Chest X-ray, PA view. Patient: 57 years old, sex M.
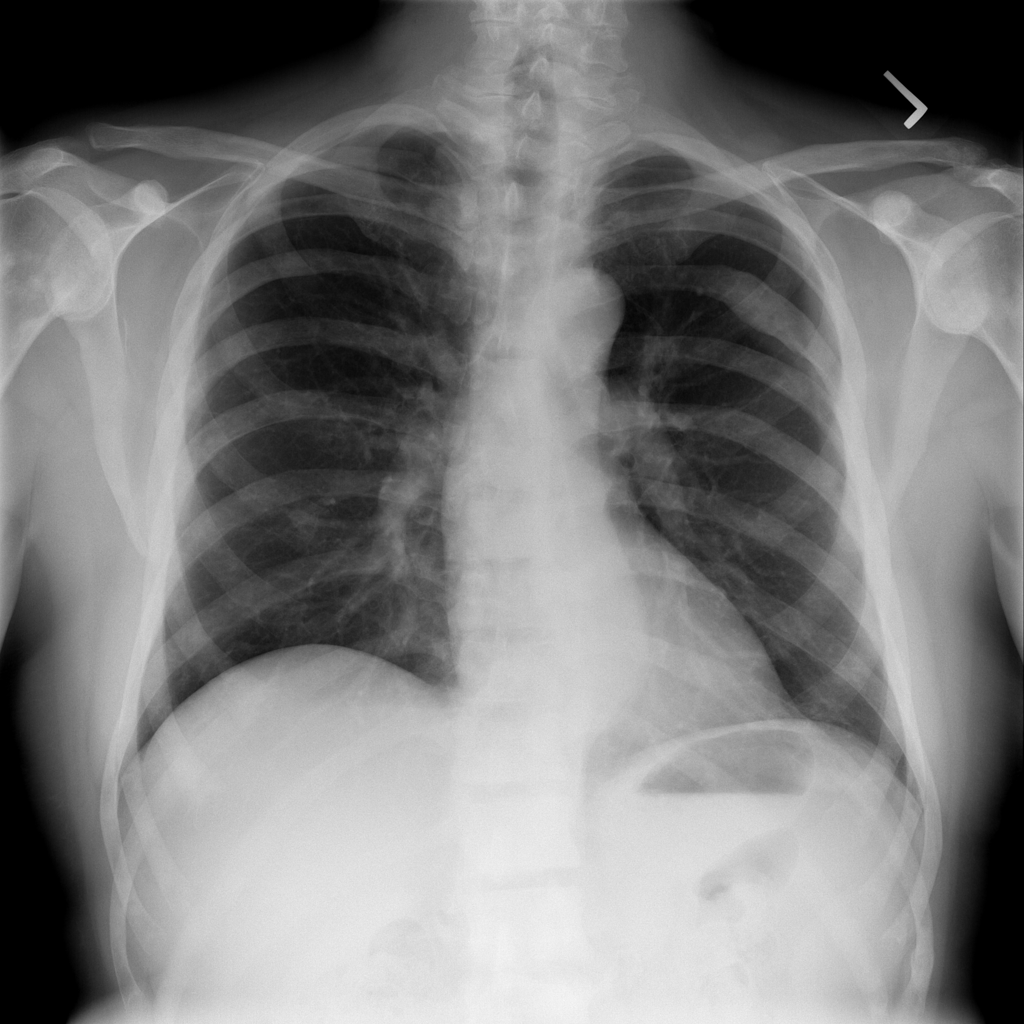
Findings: No Finding